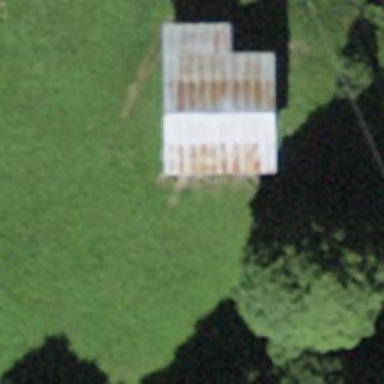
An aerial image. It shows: Shed.